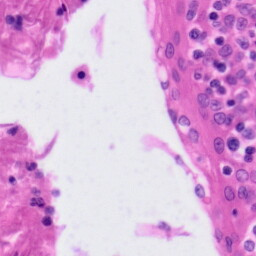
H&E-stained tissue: Tonsil